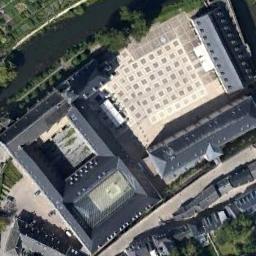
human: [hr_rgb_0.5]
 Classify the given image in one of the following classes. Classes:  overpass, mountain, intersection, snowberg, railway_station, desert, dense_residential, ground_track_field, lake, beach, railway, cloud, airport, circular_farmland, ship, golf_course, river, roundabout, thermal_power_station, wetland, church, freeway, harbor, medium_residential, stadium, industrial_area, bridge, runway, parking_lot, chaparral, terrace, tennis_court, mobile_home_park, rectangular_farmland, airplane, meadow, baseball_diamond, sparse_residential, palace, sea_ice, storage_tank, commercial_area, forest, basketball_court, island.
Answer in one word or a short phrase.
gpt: palace